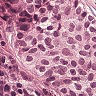
Metastatic tissue present: yes